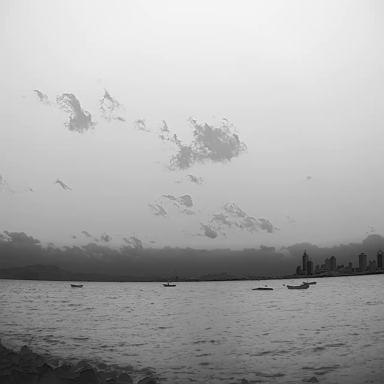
There are five bulk_carriers in the infrared image.